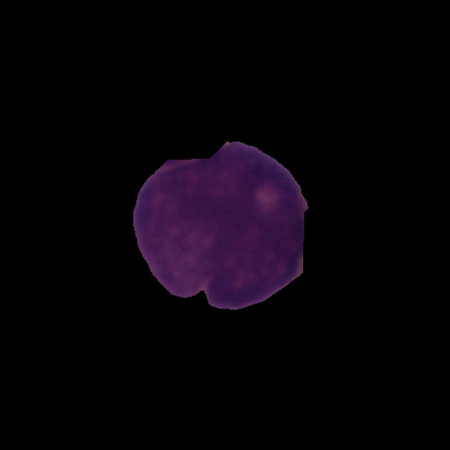
Label: cancer